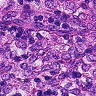
Metastatic tissue present: yes